【题型】填空题　【知识点】解析几何　【难度】medium
双曲线$\Gamma$：$x^2 - \frac{y^2}{6} = 1$的左右焦点分别为$F_1$、$F_2$，过坐标原点的直线与$\Gamma$相交于$A$、$B$两点，若$|F_1B| = 2|F_1A|$，则$\overrightarrow{F_2A} \cdot \overrightarrow{F_2B} = \underline{\quad\quad}$。
【解答】
\noindent \textbf{【答案】} 4

\vspace{0.5em}

\noindent \textbf{【分析】} 由双曲线的对称性可得四边形$AF_1BF_2$为平行四边形，根据双曲线的定义和$|F_1B| = 2|F_1A|$，得$|F_1A| = |F_2B| = 2$，$|F_1B| = |F_2A| = 4$，$\triangle BF_1F_2$中，由余弦定理得$\cos \angle F_2BF_1 = -\frac{1}{2}$，$\overrightarrow{F_2A} \cdot \overrightarrow{F_2B} = |\overrightarrow{F_2A}| \cdot |\overrightarrow{F_2B}| \cos \angle AF_2B = |\overrightarrow{F_2A}| \cdot |\overrightarrow{F_2B}| \cos(\pi - \angle F_2BF_1)$，代入求值即可。

\vspace{0.5em}

\noindent \textbf{【详解】} 双曲线$\Gamma$：$x^2 - \frac{y^2}{6} = 1$，实半轴长为1，虚半轴长为$\sqrt{6}$，焦距$|F_1F_2| = 2\sqrt{7}$，

由双曲线的对称性可得$|F_1B| = |F_2A|$，$|F_1A| = |F_2B|$，有四边形$AF_1BF_2$为平行四边形，

令$|F_1A| = |F_2B| = m$，则$|F_1B| = |F_2A| = 2m$，由双曲线定义可知$|F_2A| - |F_1A| = 2$，

故有$2m - m = 2$，即$m = 2$，即$|F_1A| = |F_2B| = m = 2$，$|F_1B| = |F_2A| = 4$，

$\triangle BF_1F_2$中，由余弦定理，

$|F_1F_2|^2 = |F_1B|^2 + |F_2B|^2 - 2|F_1B| \cdot |F_2B| \cos \angle F_2BF_1$，

即$28 = 16 + 4 - 16 \cos \angle F_2BF_1$，得$\cos \angle F_2BF_1 = -\frac{1}{2}$，

$\overrightarrow{F_2A} \cdot \overrightarrow{F_2B} = |\overrightarrow{F_2A}| \cdot |\overrightarrow{F_2B}| \cos \angle AF_2B = |\overrightarrow{F_2A}| \cdot |\overrightarrow{F_2B}| \cos(\pi - \angle F_2BF_1) = 2 \times 4 \times \frac{1}{2} = 4$。

故答案为：4.
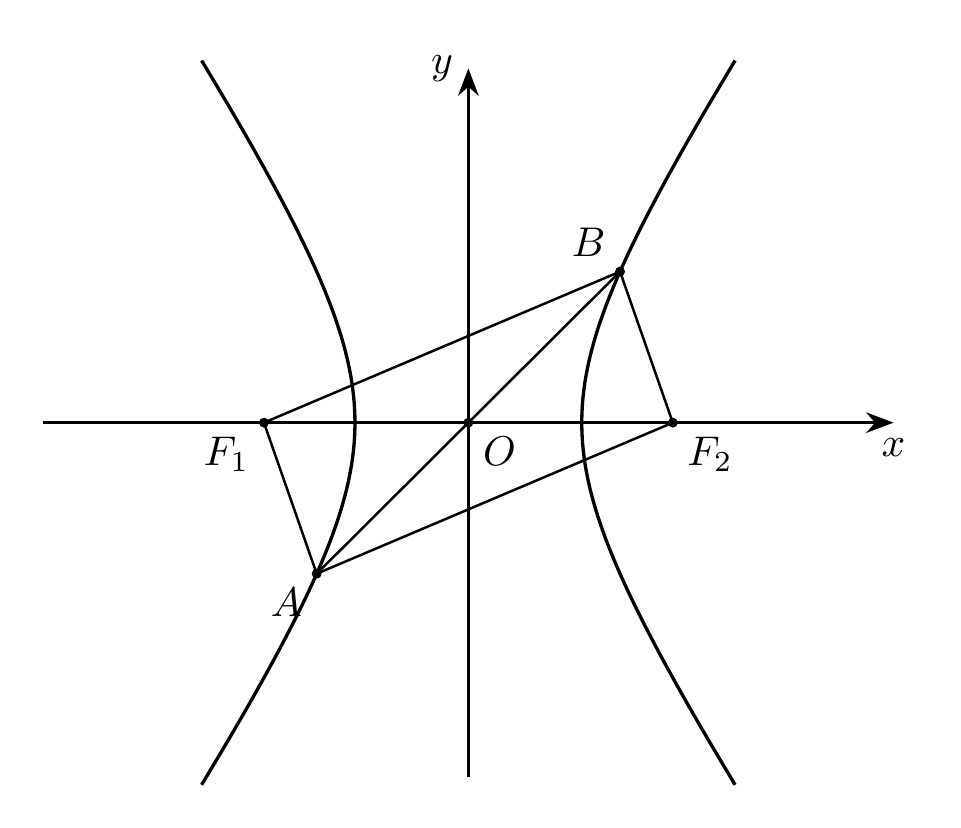